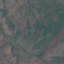
Land use / land cover: HerbaceousVegetation